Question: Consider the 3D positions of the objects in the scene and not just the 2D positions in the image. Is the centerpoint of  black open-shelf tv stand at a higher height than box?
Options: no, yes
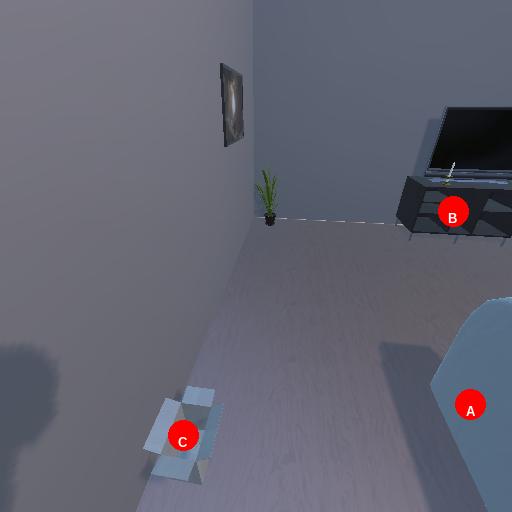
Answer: no